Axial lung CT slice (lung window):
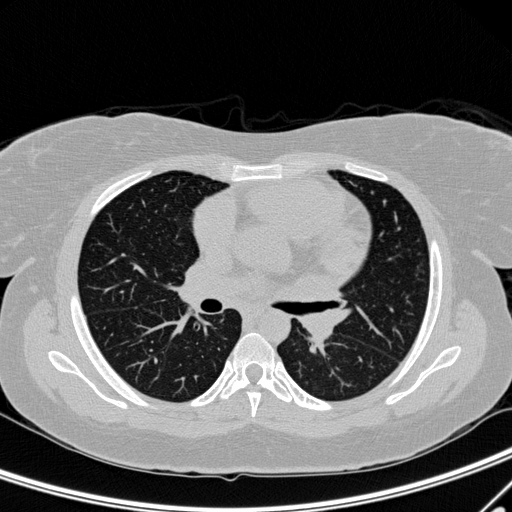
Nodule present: no